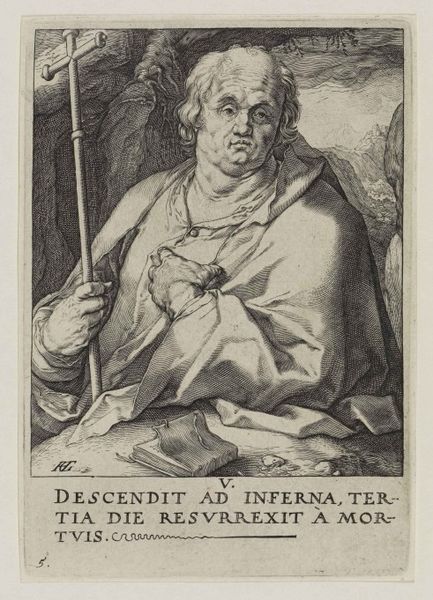
Titel: Christus, die 12 Apostel mit Paulus
Künstler: Hendrick Goltzius
Standort: Karlsruhe
Institution: Staatliche Kunsthalle Karlsruhe
Schlagwörter: baum, berg, felsen, hand, himmel, kopf, mann, umhang, landschaft, brust, finger, grau, hintergrund, mund, nase, schwarz, stirn, tisch, weiss, zeichnung, ausblick, blick, tuch, beige, hochformat, alt, hemd, arm, augen, bibel, falten, gesicht, johannes, leinen, stein, tod, bildnis, hals, hände, portrait, porträt, signatur, kirche, gewand, haare, mantel, blatt, brustbild, höhle, höle, knopf, renaissance, tal, holzschnitt, schrift, liebe, papier, schreibtisch, stab, berge, fels, gebirge, kette, grafik, graphik, vergilbt, bischof, papst, dick, glatze, stuck, faltenwurf, ad, gedanken, sein, fett, tusche, alter, buch, kreuz, religion, wurzel, druck, druckgraphik, druckgrafik, schraffur, radierung, stich, seite, text, beten, gebet, halbglatze, buchdruck, buchseite, wurzeln, christlich, priester, mönch, heiliger, beleibt, stange, kupferstich, reliquie, erlösung, speck, kapuze, latein, eremit, hieronymus, einsiedler, kreuzstab, bartlos, schrit, seriendruck, feist, kreiz, verblasst, buc, paulus, kirchenmann, nordalpin, humanismus, stabkreuz, print, halbglaze, leinenhemd, sterblichkeit, 1600, v, 5, 1580, hreuz, death, woodcut, kreuzsstab, v., descandit, monk, tiasch, deuuetsch, descendi, inferna, descendit, hö, ad inferna, tertia